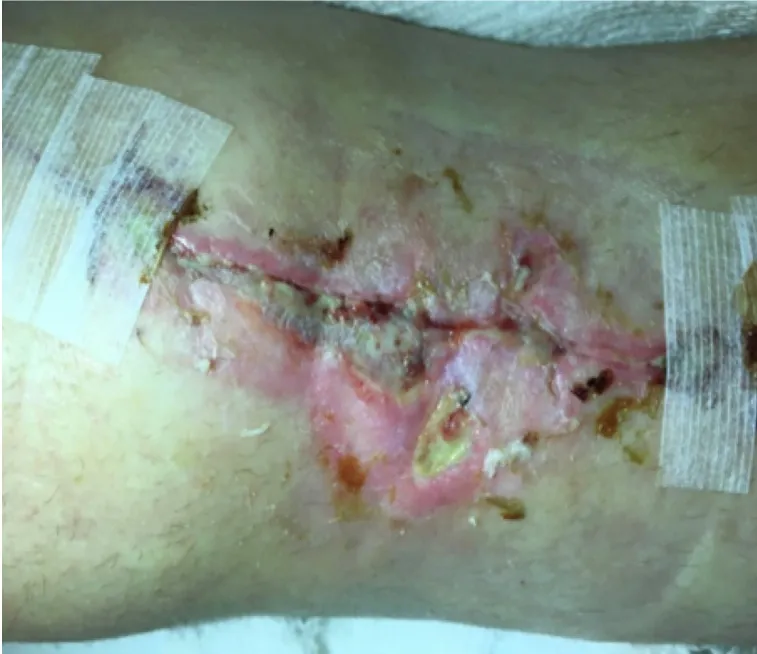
Wound 11 weeks post-op.
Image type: medical_photograph (skin_photograph)